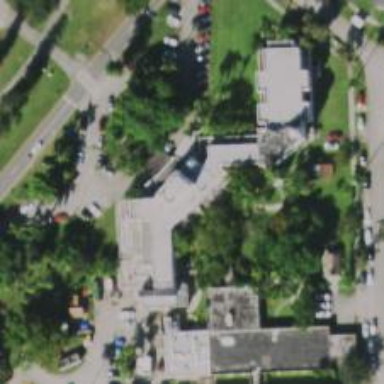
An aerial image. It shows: Hospital providing healthcare services.